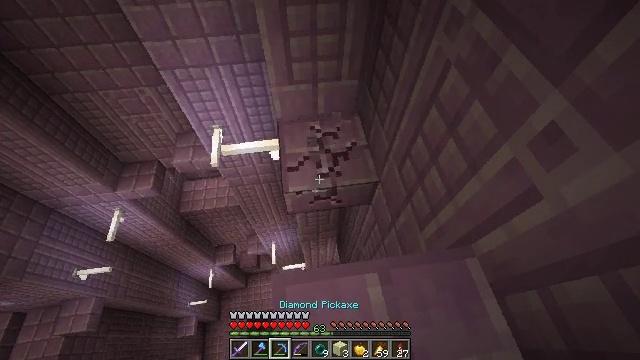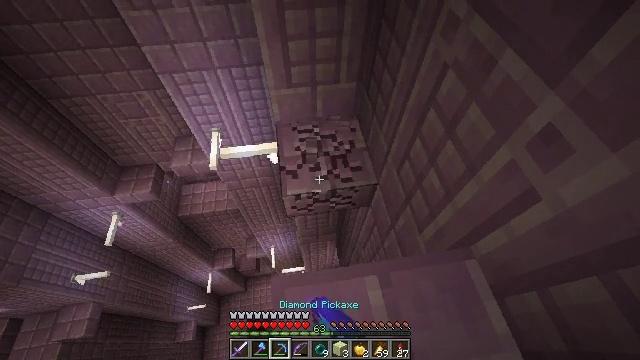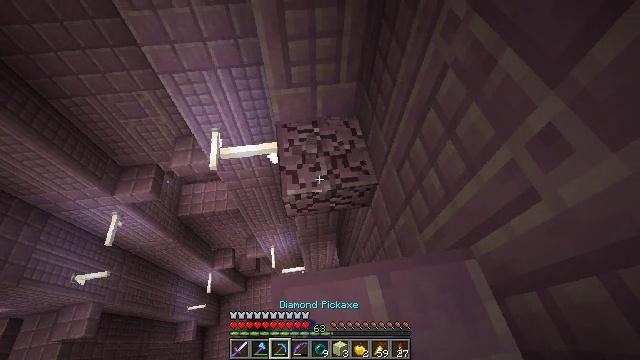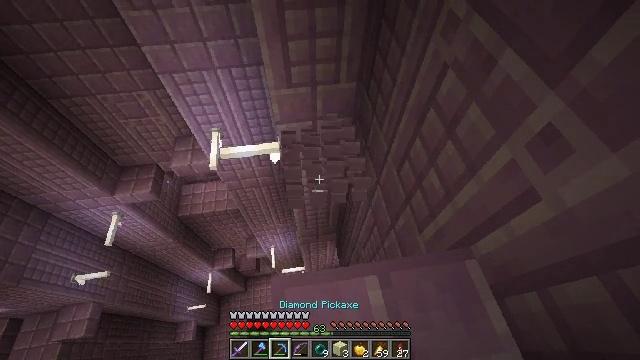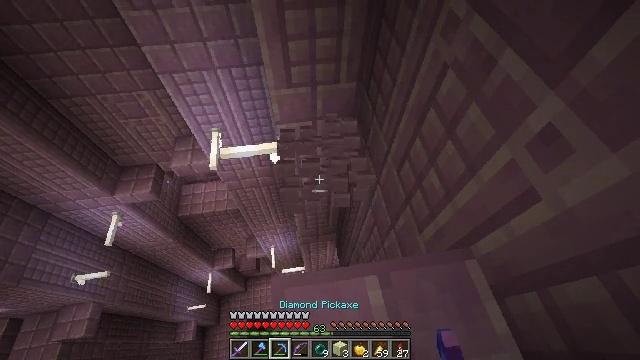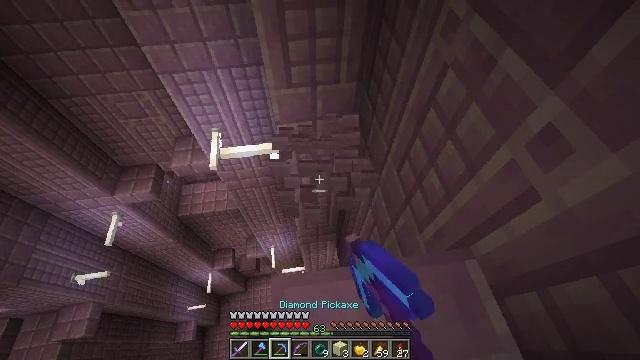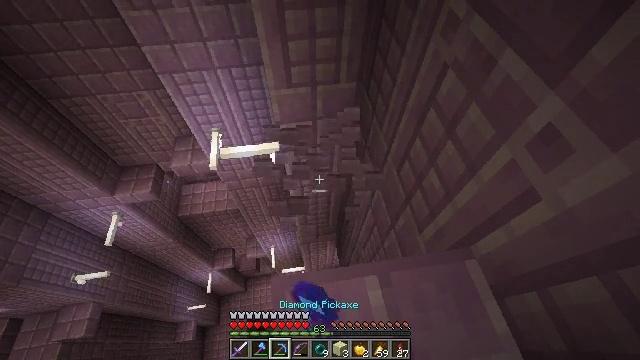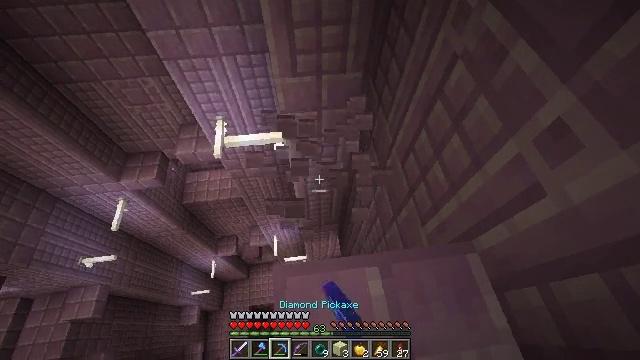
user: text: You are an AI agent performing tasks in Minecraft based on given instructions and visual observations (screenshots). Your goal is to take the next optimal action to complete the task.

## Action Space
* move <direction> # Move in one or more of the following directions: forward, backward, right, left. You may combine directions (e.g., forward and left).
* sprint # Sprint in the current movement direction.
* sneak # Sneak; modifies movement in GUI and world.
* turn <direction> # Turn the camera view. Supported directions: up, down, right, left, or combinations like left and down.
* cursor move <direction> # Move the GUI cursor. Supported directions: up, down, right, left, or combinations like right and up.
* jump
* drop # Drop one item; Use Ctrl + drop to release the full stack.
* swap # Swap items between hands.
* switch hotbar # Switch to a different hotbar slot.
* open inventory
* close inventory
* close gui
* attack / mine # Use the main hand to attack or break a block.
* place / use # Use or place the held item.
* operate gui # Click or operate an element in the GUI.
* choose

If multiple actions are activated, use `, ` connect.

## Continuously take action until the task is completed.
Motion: motion action
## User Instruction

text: Retrieve the purpur slab for building.
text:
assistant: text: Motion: sneak, attack / mine
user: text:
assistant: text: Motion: sneak, attack / mine
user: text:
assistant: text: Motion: sneak, attack / mine
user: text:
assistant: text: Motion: sneak, attack / mine
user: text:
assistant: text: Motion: sneak, attack / mine
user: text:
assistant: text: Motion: sneak, attack / mine
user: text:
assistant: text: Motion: sneak, turn left and down, attack / mine
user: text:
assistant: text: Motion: sneak, attack / mine